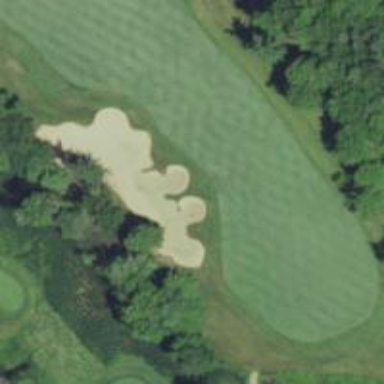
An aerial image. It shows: Sand bunker on golf course.